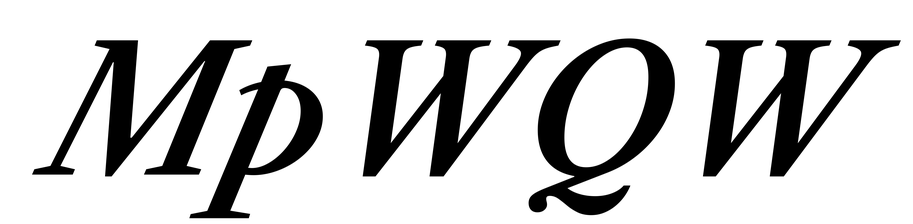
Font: LibreCaslonText-Italic_SemiBold_Italic